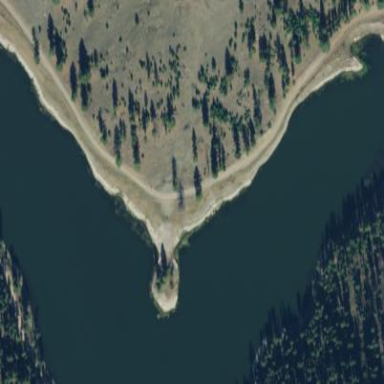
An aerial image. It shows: Reservoir of natural water.